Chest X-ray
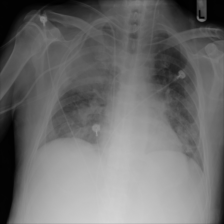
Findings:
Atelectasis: negative
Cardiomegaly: negative
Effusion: negative
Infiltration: positive
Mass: negative
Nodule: negative
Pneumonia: negative
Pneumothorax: negative
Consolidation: positive
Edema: negative
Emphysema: negative
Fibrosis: negative
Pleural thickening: negative
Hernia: negative